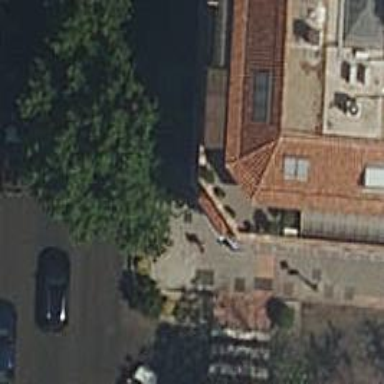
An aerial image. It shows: Clinic.